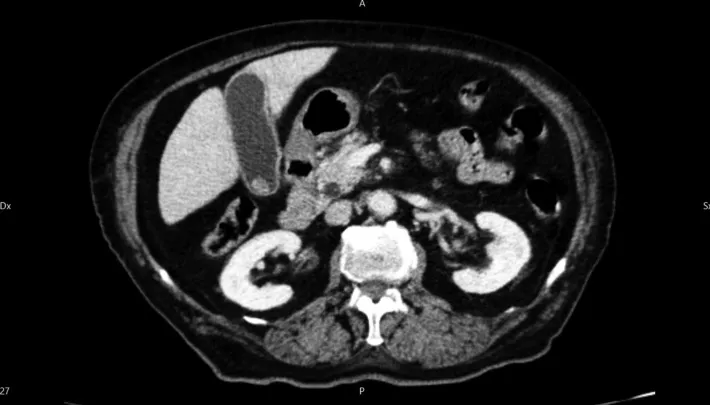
CT scan : gallbladder between left lobe and right lobe.
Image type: radiology (ct)